Aerial crown-view tile of a tropical tree (Barro Colorado Island, Panama), acquired 20240918:
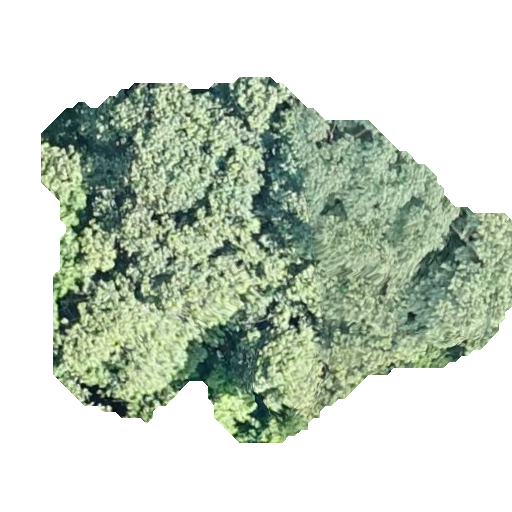
Species: Luehea seemannii
GBIF accepted scientific name: Luehea seemannii
Crown area: 193.6 m²